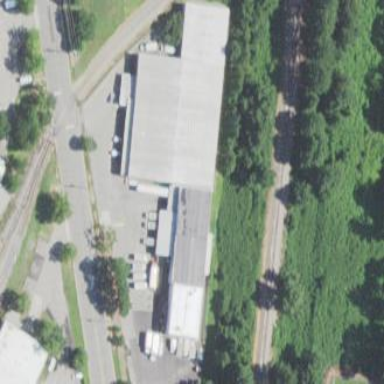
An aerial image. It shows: Commercial building.